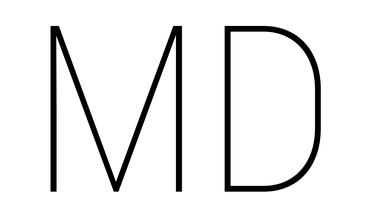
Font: Roboto_Condensed_Thin